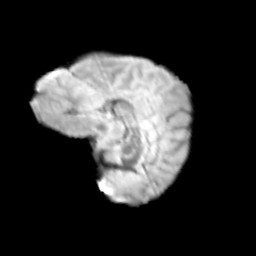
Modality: T2w
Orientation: sagittal
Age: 13
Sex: female
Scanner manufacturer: siemens
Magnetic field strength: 3 T
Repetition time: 3.8 s
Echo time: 0.07 s